Question: After I had text to an element with .html(), I want to immediately use .find() to get the individual elements out of my HTML and manipulate them. What do I have to change to the below code so that 'elemBack' is a jQuery object instead of a "prevObject" as the Console is indicating.
'''
(function($){
$.widget("ui.ItemTest", {
options: {
elementId: null,
id: null,
front: null,
back: null
},
_create: function(){
this.element.html(this.display());
console.log(this.element.html());
var elemBack = $(this).find('.back');
console.log(elemBack);
$(this).find('.back').css('background-color','red'); //doesn't work
},
display: function() {
var r = '';
r += '<div class="front">'+this.options.front+'</div>';
r += '<div class="back">'+this.options.back+'</div>';
return r;
}
});
})(jQuery);
'''

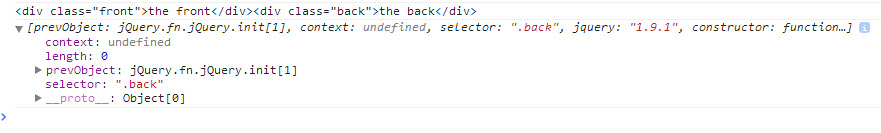
Answer: you need to use 'this.element' because 'this' points to the widget, not the element
'''
this.element.find('.back').css('background-color','red');
'''
Demo: <URL>